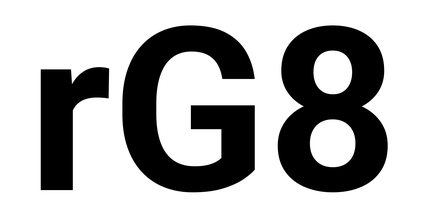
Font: Roboto_Bold